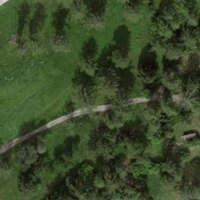
EUNIS habitat code: 41
Species observed at this site:
Corylus avellana